Question: How can I get the document object for an Ifarme ?
I tried this :
'$(document,"#IFRM_Quest")[0] //[object Document]'
and it works.
But I also tried :
'$("#IFRM_Quest").contents()[0]' which also yields document. '//[object Document]'
So why does
'$("#IFRM_Quest").contents()[0]===$(document,"#IFRM_Quest")[0]'
return false ?
this is suppose to be the same object...
<URL>

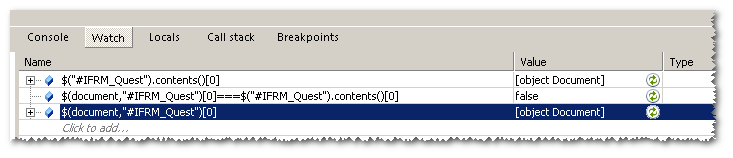
Answer: '$(document,"#IFRM_Quest")[0]' does not select the document object of the iframe, it simply selects the document object of the current, uhm, document.
'document' is a variable directly referencing to the document object, not a selector. Your function call is equivalent to:
'''
$(document)[0]
'''
because whenever you pass a DOM element to jQuery, <URL>:
'''
// HANDLE: $(DOMElement)
} else if ( selector.nodeType ) {
this.context = this[0] = selector;
this.length = 1;
return this;
}
'''
This is actually also shown in the documentation in the function signattures:
> 'jQuery( selector [, context ] )' '<-' optional context
'jQuery( element )' '<-' no context